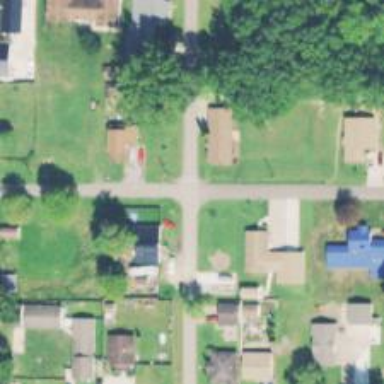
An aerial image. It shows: Residential road.